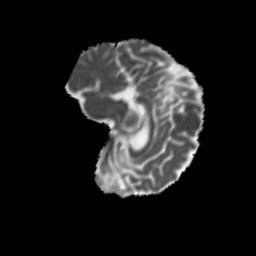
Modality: MD
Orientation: sagittal
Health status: ill
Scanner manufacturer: siemens
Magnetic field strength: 3 T
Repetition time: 6.7 s
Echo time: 0.1 s